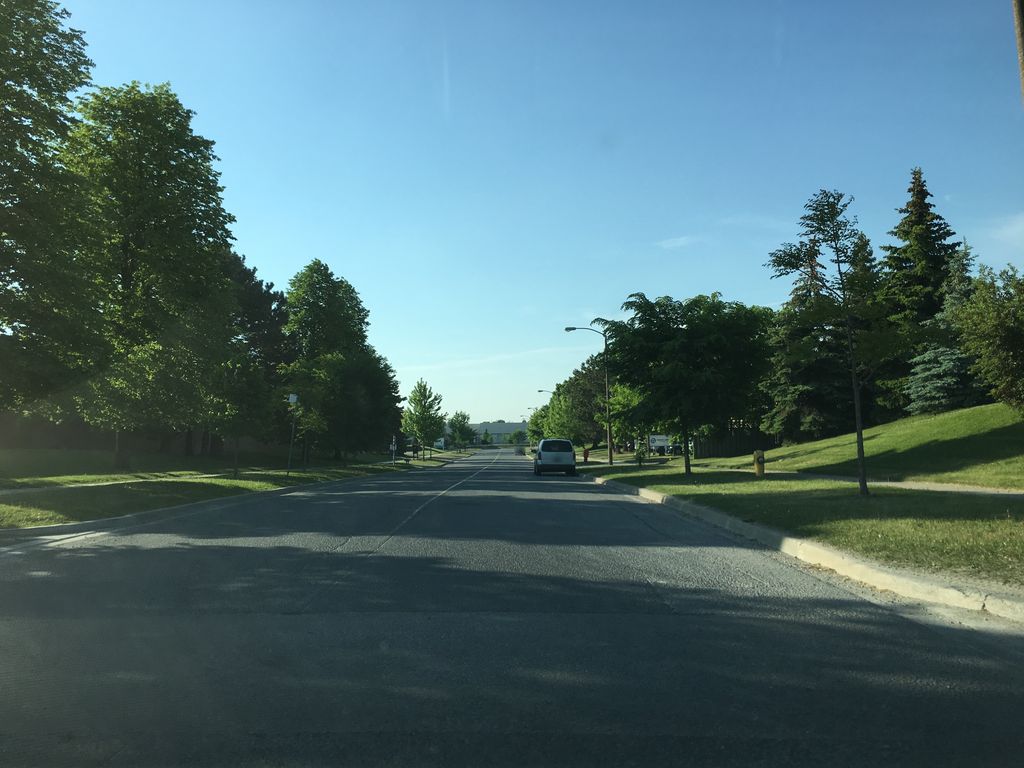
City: toronto